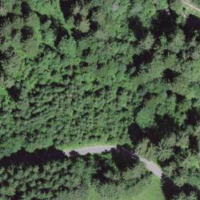
EUNIS habitat code: 44
Species observed at this site:
Sambucus racemosa
Sorbus aucuparia